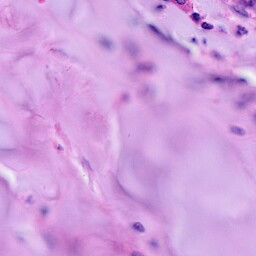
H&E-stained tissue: Breast